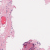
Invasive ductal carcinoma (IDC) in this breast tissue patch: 1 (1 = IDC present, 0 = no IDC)